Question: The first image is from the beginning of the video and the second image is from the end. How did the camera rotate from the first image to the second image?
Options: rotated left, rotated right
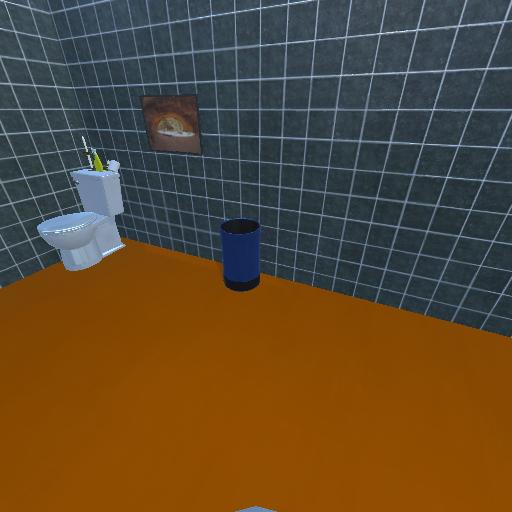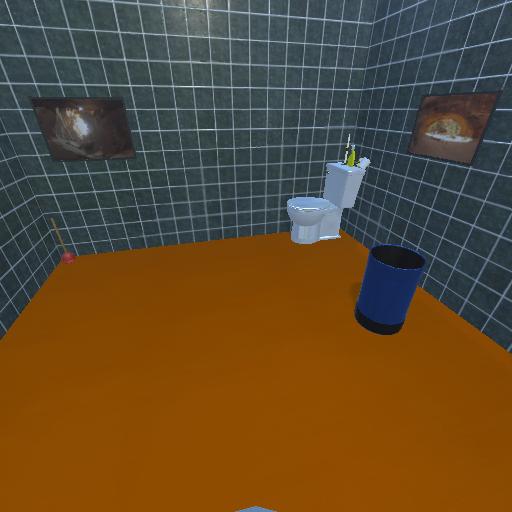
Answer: rotated left